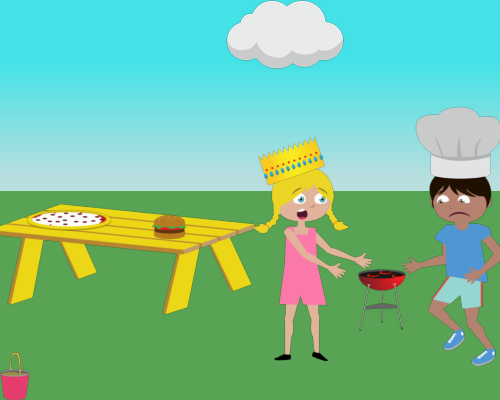
medium cloud slightly right of center in sky and on the ground a boy running sad large facing left and a medium grill touching boy's hand and a small pink bucket in the left corner and there is a picnic table grill into open area band there is a burger on the right of the table and a medium pizza to left of burger and in the middle there is a medium girl surprised with arms out facing right her mouth is at horizon wearing crown